Brain MRI, t2w sequence, axial 2D slice.
Patient: age 32, sex F, weight 95 kg, height 1.95 m
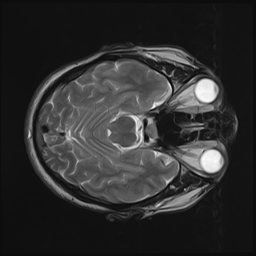